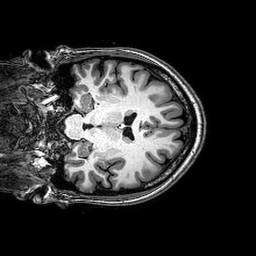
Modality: T1w
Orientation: coronal
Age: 24
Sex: female
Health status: healthy
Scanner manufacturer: philips
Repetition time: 0.00815 s
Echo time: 0.00375 s